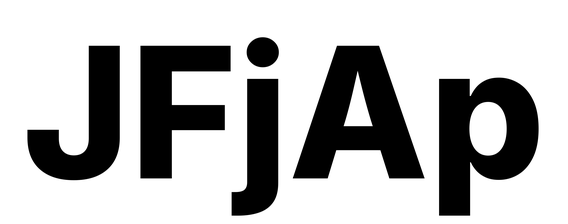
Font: Inter_ExtraBold